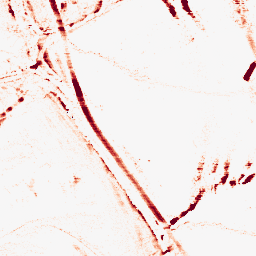
Category: morphological
Decomposition family: morphological_rect
Decomposition parameters: operation: opening
width: 10
height: 3
Upsampling method: edge_directed
Upsampling parameters: scale: 4
Upsampling scale: 4